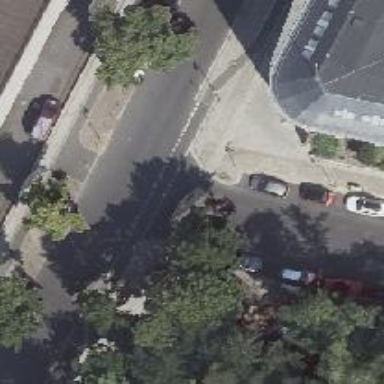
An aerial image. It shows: Unmarked crossing with kerb extensions on both sides of the road.